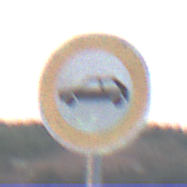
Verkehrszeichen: VerbotPersonenkraftwagen
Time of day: SunriseSunset
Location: Outdoor (Nature)
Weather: Clear
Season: NotSpecified
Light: Natural